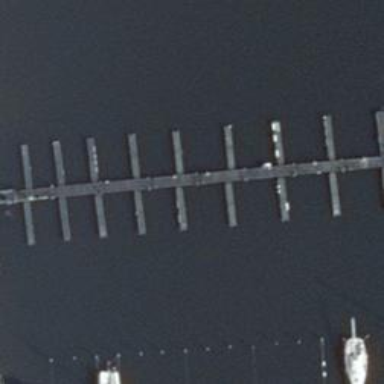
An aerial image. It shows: Man-made pier.